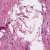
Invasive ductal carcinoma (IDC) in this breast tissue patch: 1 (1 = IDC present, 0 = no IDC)